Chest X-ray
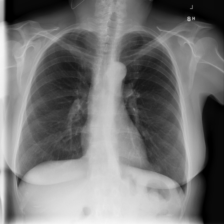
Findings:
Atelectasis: negative
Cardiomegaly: negative
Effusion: negative
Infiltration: negative
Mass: negative
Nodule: negative
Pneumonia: negative
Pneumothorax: negative
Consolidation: negative
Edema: negative
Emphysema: negative
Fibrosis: negative
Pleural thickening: negative
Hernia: negative